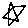
Label: star